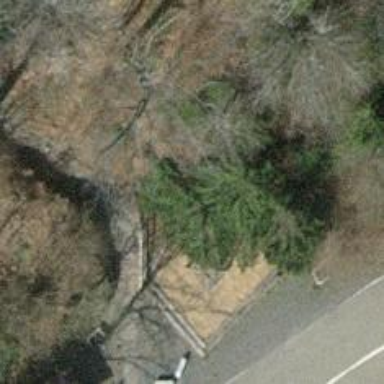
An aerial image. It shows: Road with steps.